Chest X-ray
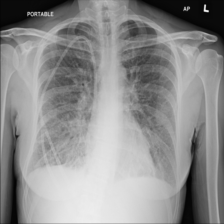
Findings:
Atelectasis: negative
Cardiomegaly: negative
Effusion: negative
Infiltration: positive
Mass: negative
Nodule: negative
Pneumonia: negative
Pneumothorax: negative
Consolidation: negative
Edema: positive
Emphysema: negative
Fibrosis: negative
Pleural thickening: negative
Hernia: negative